Interaction volume radius: 5 \u00c5
Interaction volume height: 15 \u00c5
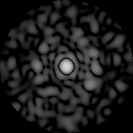
Disorder parameter: 0.8677